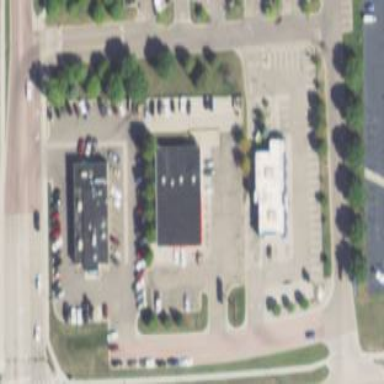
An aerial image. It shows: Parking area.